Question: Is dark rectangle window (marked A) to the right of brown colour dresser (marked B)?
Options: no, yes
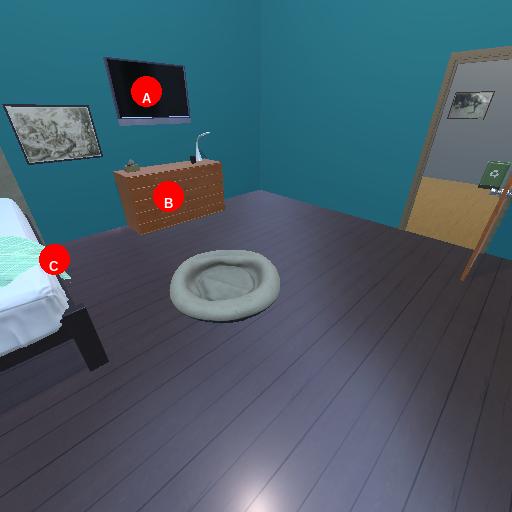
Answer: no